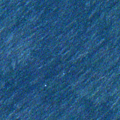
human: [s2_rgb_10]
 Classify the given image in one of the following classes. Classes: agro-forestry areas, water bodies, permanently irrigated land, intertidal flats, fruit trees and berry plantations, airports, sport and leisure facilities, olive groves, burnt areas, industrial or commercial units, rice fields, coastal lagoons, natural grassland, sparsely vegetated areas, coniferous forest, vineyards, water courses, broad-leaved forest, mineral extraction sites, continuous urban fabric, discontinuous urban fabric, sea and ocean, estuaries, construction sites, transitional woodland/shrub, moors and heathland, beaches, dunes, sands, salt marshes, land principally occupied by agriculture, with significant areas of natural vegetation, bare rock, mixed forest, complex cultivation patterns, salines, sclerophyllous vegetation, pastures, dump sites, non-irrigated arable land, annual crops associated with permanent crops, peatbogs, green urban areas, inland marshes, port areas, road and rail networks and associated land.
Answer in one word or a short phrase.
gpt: sea and ocean